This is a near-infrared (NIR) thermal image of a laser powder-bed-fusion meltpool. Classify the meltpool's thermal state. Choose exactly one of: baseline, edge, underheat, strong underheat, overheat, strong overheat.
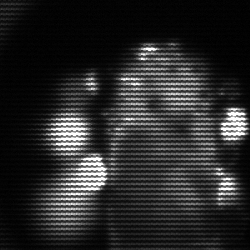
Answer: strong underheat